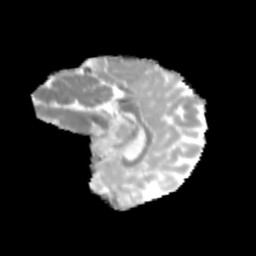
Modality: MD
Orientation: sagittal
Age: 12
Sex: male
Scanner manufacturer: siemens
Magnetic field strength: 3 T
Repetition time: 3.8 s
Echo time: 0.07 s